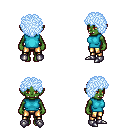
a pixel art fantasy rpg character, female body template, orc, green skin, teal sleeveless shirt, gold greaves, white cyan curly afro hairstyle, metal boots, four views (front, back, left, right), 2x2 character sprite sheet, small pixel art, hard edges, no anti-aliasing